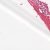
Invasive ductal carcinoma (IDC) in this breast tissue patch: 0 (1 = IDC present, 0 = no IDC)